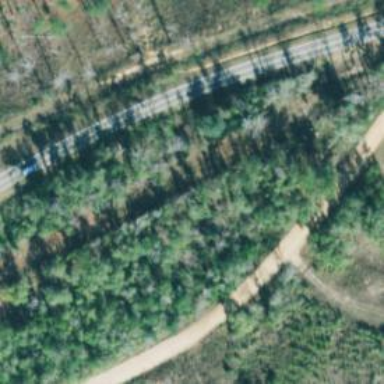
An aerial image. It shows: Abandoned railway.